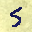
Label: 5